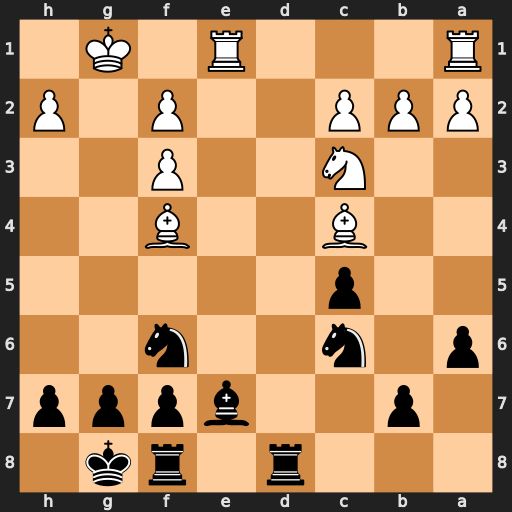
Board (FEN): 3r1rk1/1p2bppp/p1n2n2/2p5/2B2B2/2N2P2/PPP2P1P/R3R1K1
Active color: b
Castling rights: -
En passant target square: -
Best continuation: Rd4 Bxa6 bxa6